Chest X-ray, AP view. Patient: 47 years old, sex F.
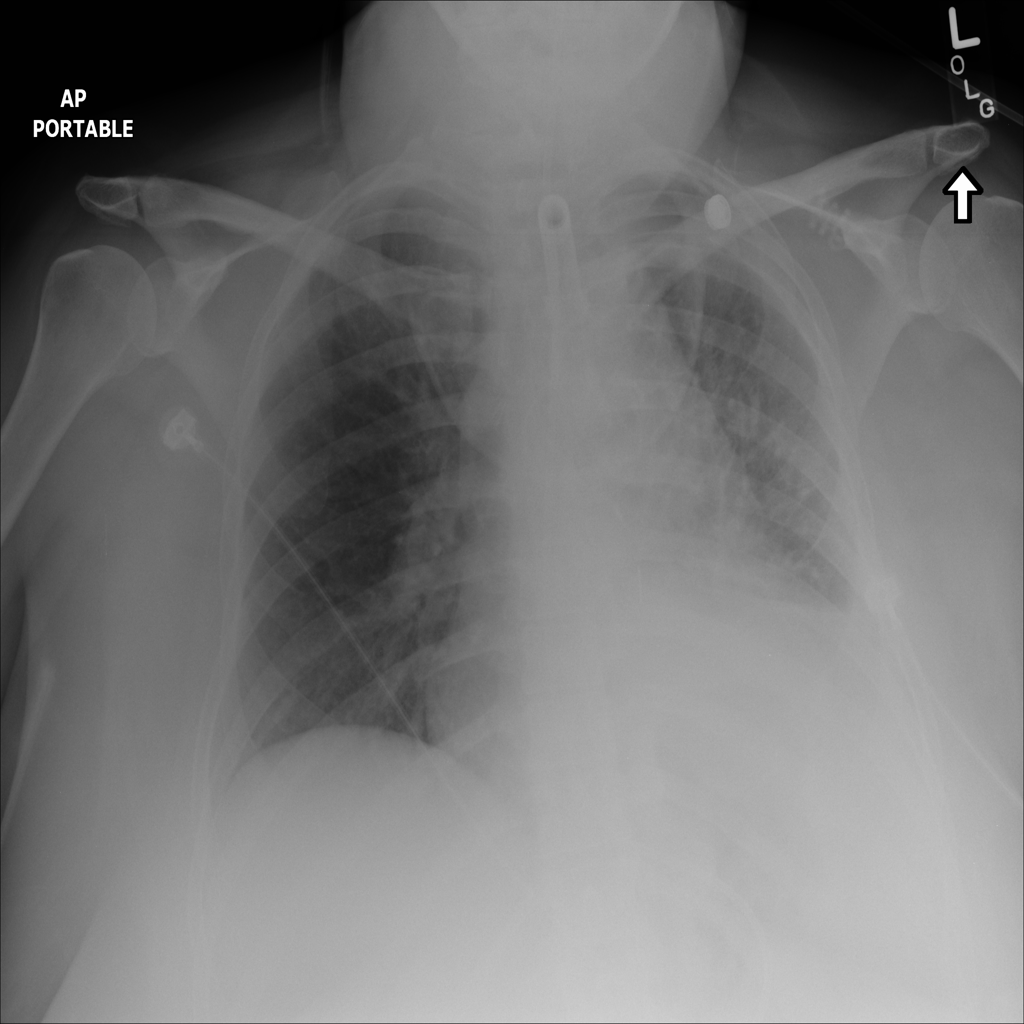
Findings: Pleural_Thickening, Pneumothorax